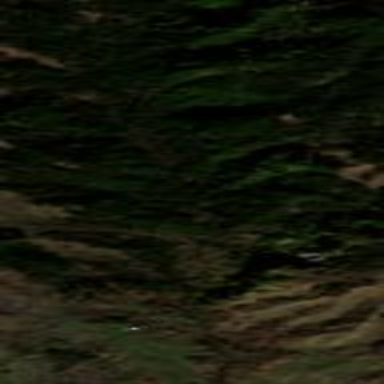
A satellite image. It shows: Forest area.